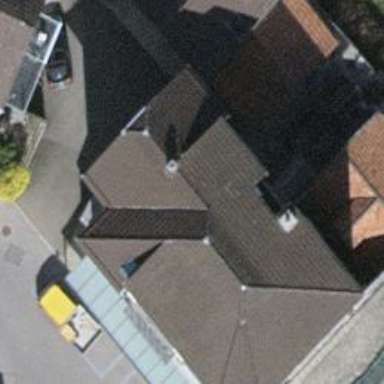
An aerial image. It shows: Bakery.